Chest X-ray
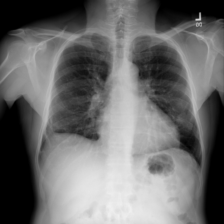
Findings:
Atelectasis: negative
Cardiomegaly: negative
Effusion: negative
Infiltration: negative
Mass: negative
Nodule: negative
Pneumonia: negative
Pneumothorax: negative
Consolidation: negative
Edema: negative
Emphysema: negative
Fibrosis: negative
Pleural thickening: negative
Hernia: negative